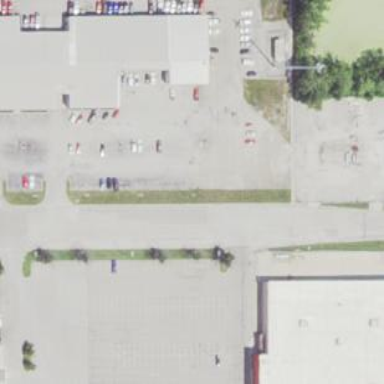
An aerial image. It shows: Retail area.